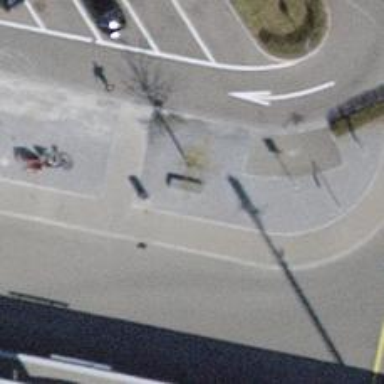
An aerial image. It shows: Concrete bench.